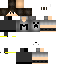
A male human skin with medium skin, wearing brown long hair dressed in a blue hoodie and black pants, featuring a closed mouth.